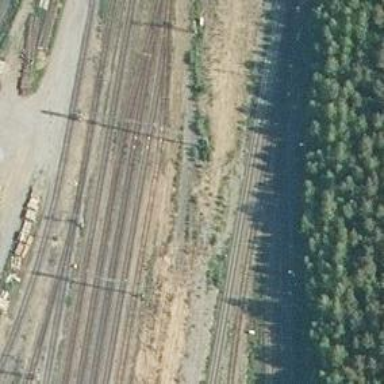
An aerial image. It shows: Unused railway yard.